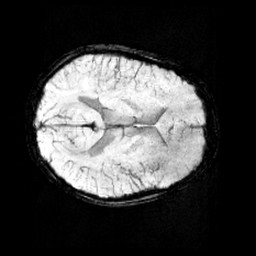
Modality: minIP
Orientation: axial
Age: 10
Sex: female
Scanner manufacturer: siemens
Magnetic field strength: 3 T
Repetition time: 0.027 s
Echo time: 0.02 s